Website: apple
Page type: customer-info-address
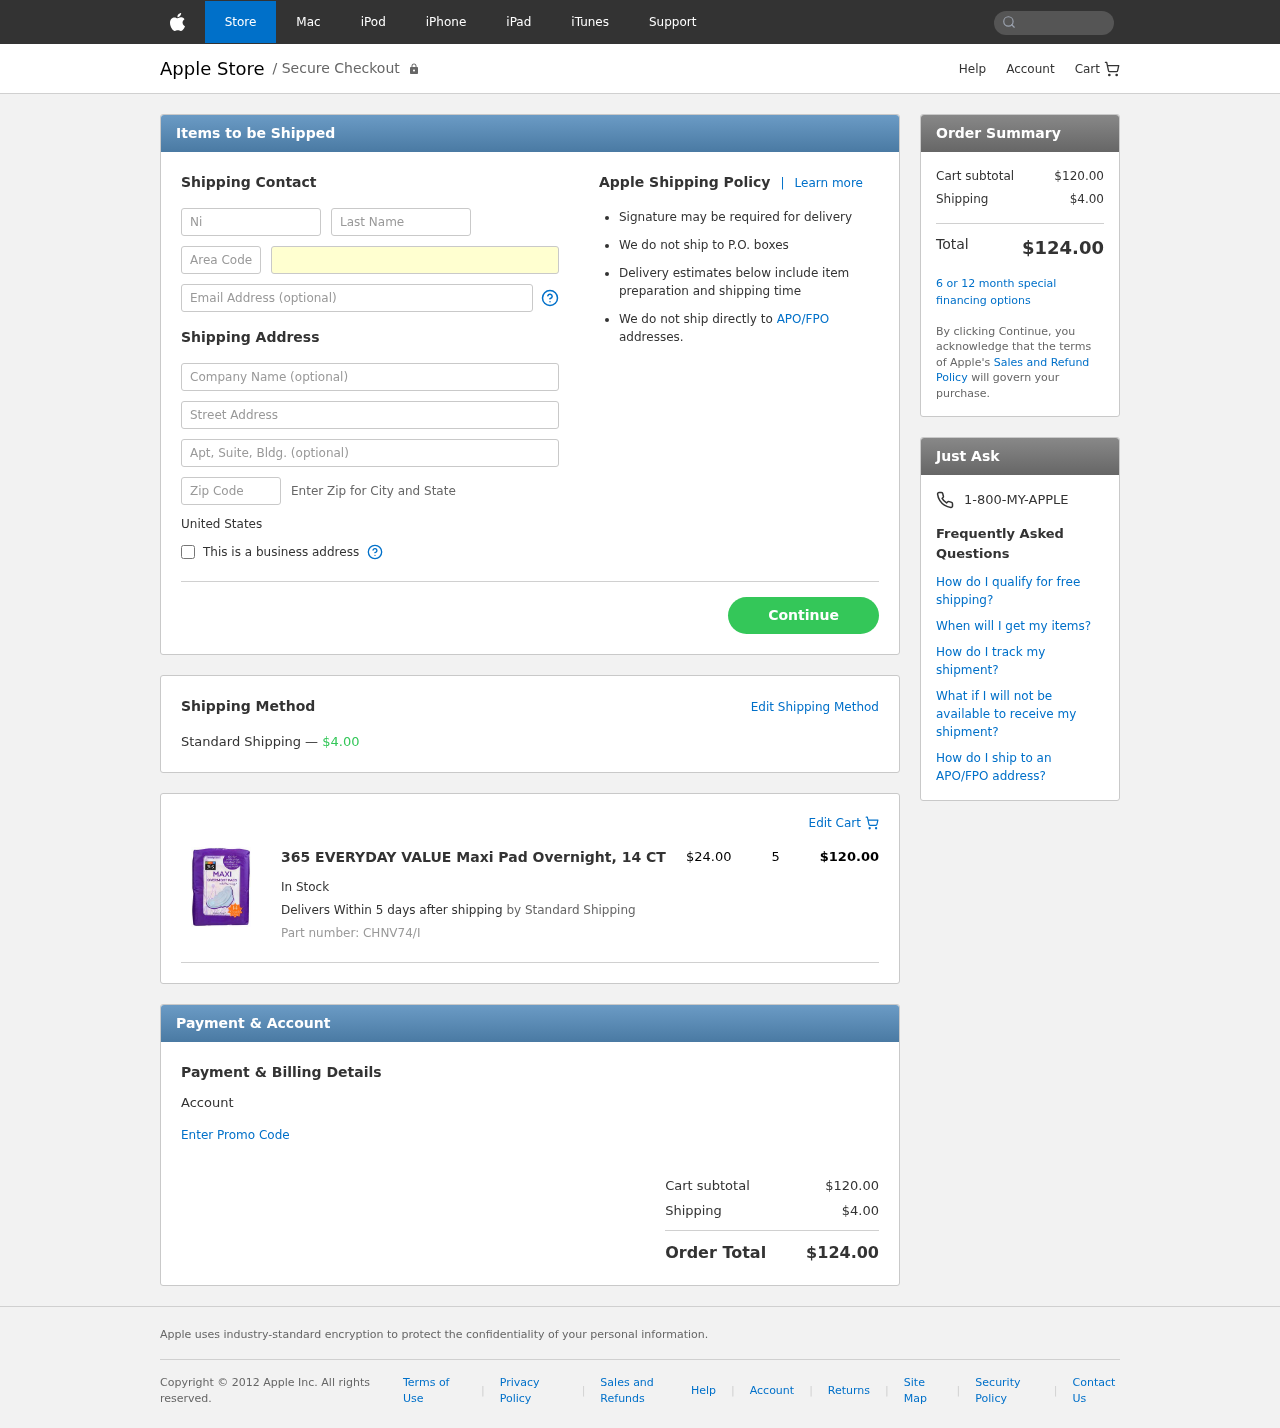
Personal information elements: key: PII_COUNTRY
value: United States
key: PII_FIRSTNAME
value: Nicholas
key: PII_LASTNAME
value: Holmes
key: PII_PHONE_AREA
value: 668
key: PII_PHONE_LINE
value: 2966
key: PII_EMAIL
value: nicholasholmes@gmail.com
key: PII_COMPANY
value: Hill Group
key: PII_STREET
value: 75576 Dana Villages
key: PII_STREET2
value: Apt. 560
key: PII_POSTCODE
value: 92952
Product elements: key: PRODUCT1_NAME
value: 365 EVERYDAY VALUE Maxi Pad Overnight, 14 CT
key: PRODUCT1_PRICE
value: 24
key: PRODUCT1_QUANTITY
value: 5
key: PRODUCT1_SKU
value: CHNV74/I
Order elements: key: ORDER_SHIPPING_COST
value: $4.00
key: ORDER_ITEM_TOTAL
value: $120.00
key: ORDER_SUBTOTAL
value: $120.00
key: ORDER_TOTAL
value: $124.00